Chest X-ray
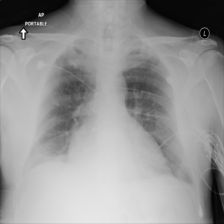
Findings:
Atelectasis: negative
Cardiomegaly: positive
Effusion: positive
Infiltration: negative
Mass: negative
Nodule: negative
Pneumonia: negative
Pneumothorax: negative
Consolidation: negative
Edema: negative
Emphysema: negative
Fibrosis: negative
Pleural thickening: negative
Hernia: negative